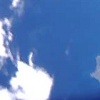
Label: water